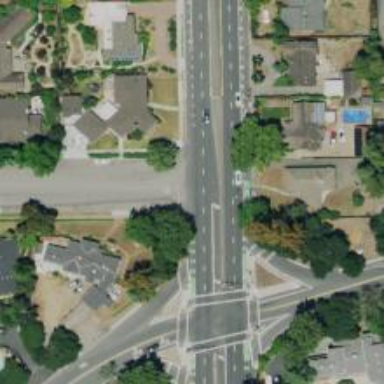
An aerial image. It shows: Solid stop line on the road.